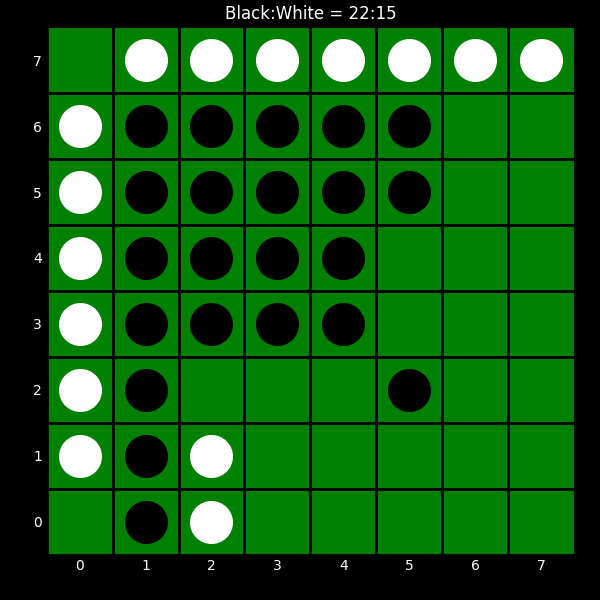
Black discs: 22
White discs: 15